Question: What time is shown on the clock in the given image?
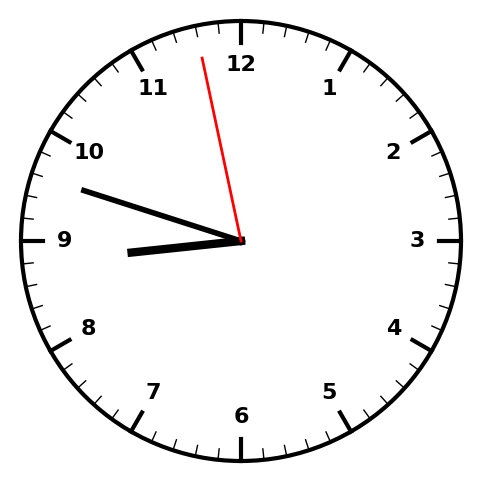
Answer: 08:47:58